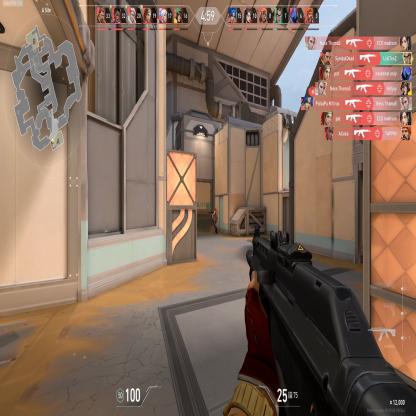
Label: enemy